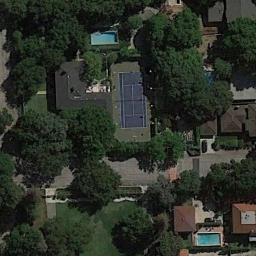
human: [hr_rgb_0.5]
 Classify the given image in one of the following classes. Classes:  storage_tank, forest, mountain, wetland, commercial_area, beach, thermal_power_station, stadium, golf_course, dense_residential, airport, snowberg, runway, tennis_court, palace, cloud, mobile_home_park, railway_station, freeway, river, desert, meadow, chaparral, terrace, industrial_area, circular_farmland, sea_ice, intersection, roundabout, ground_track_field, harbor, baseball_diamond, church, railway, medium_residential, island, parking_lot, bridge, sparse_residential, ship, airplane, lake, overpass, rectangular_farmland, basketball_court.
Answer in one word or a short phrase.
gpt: tennis_court